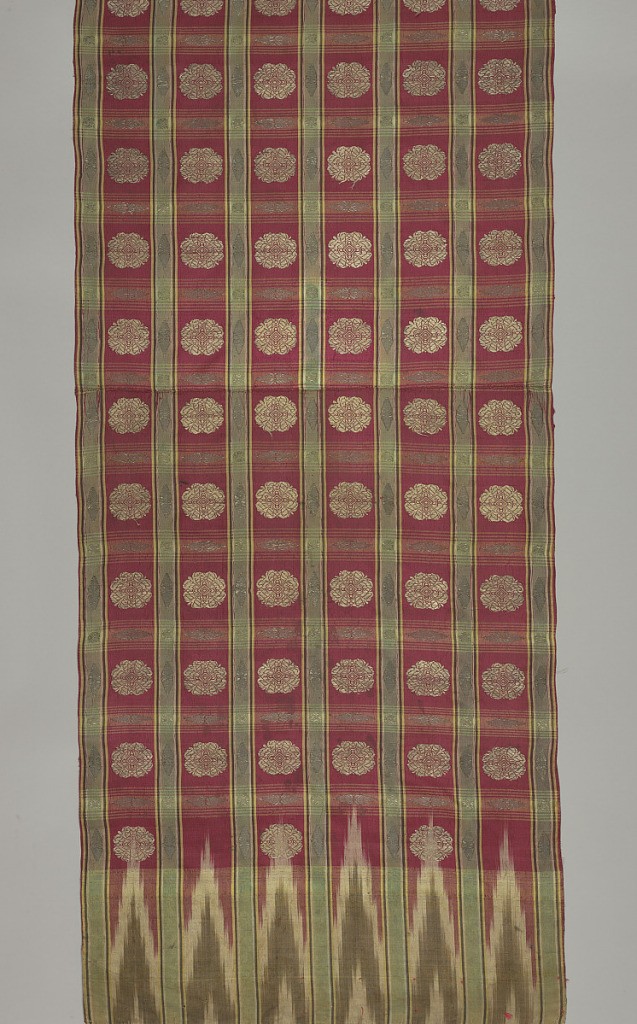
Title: Wedding veil
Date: late 18th–early 19th century
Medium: silk, metallic thread Technique: ikat
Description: Ribbed silk woven in wide red stripes alternating with narrower green stripes. A detached rosette is brocaded in gold in the red stripes. Smaller gold rosettes and stylized ornaments are in the green stripes. Ikat patterning in white and brown at either end.